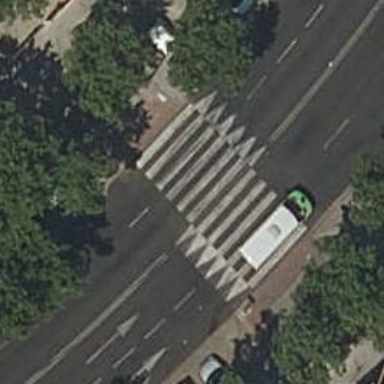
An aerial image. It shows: Uncontrolled zebra crossing on the road.